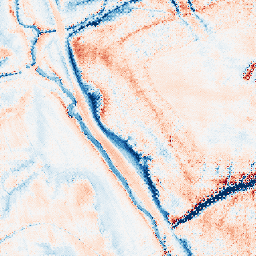
Category: edge_preserving
Decomposition family: guided
Decomposition parameters: radius: 8
eps: 1
Upsampling method: regularized
Upsampling parameters: scale: 2
lambda_reg: 0.1
Upsampling scale: 2